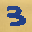
Label: 3